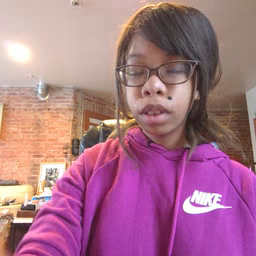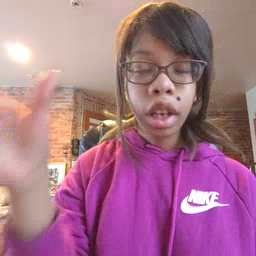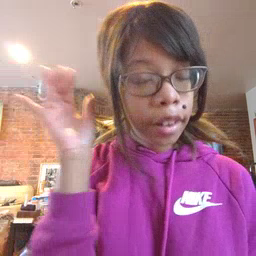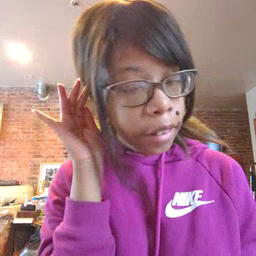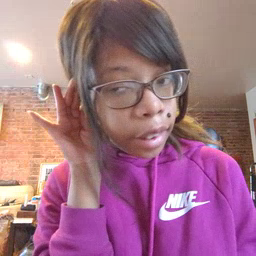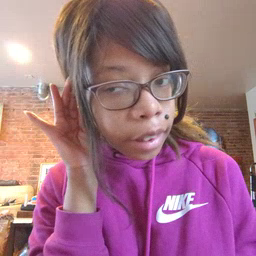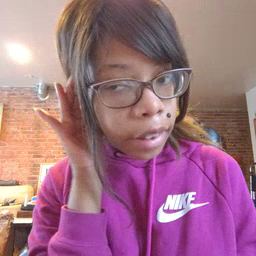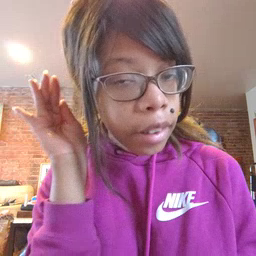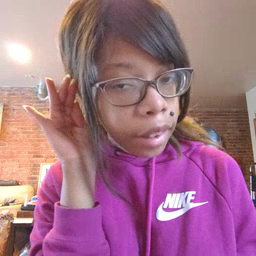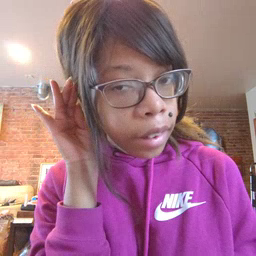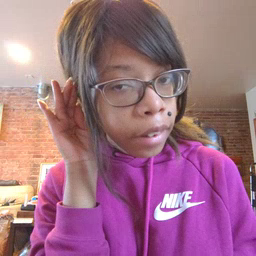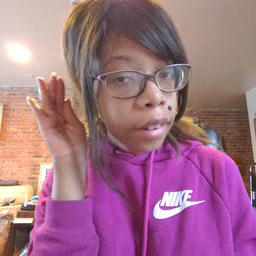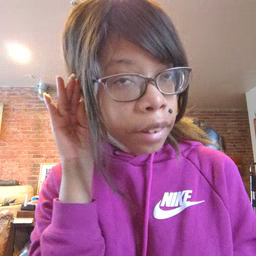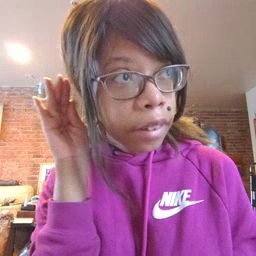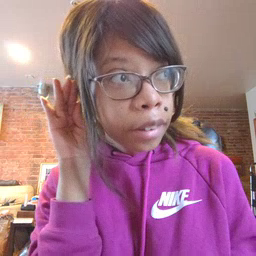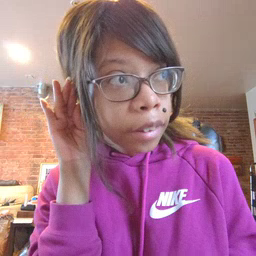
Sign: listen